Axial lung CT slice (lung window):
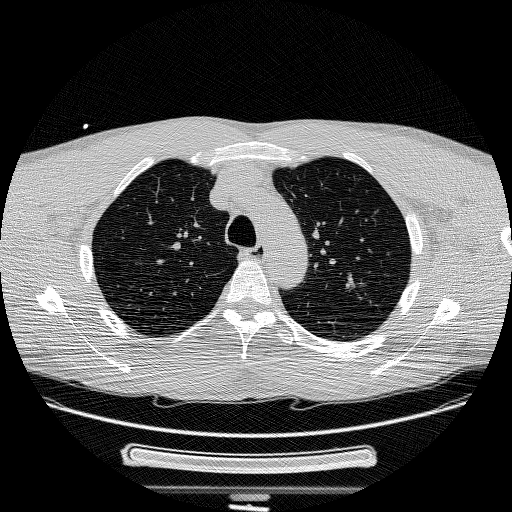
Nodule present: no